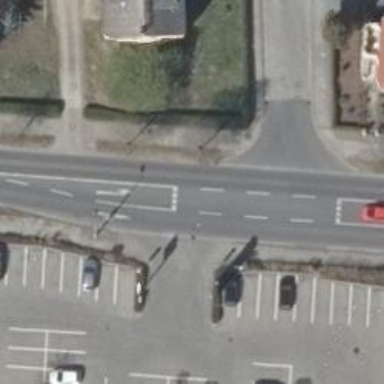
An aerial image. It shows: Paved parking aisle used as service road.